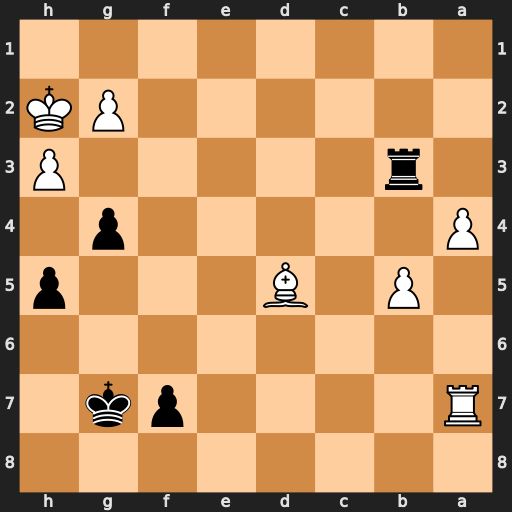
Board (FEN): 8/R4pk1/8/1P1B3p/P5p1/1r5P/6PK/8
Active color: b
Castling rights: -
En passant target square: -
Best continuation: g3+ Kg1 Rb1#